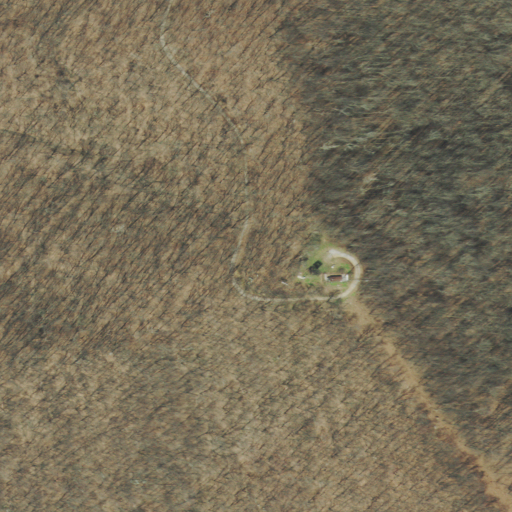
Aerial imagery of mountain in Tennessee named Frozen Head containing deciduous forest and open development